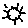
Label: sun